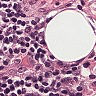
Metastatic tissue present: no